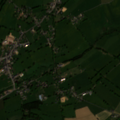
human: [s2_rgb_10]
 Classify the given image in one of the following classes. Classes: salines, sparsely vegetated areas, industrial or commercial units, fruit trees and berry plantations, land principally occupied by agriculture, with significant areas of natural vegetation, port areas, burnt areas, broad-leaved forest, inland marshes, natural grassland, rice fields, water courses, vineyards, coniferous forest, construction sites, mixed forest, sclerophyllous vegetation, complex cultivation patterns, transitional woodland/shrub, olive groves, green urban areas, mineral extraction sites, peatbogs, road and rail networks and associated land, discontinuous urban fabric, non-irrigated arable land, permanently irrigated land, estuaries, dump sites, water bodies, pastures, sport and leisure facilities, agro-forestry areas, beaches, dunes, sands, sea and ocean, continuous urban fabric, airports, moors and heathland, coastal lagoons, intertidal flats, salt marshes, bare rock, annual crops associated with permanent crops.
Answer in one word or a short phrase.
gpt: discontinuous urban fabric, pastures, land principally occupied by agriculture, with significant areas of natural vegetation, water bodies